Question: I am starting a project in asp.net. I want to use 3 layer architecture. now I have problem with layers. I manage these layers like this:

but I have seen somewhere that uses App_Code and some other formats. could you please help me which one is true and standard?
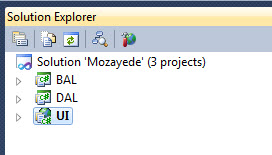
Answer: 'App_Code' is a special ASP.NET folder which is used by ASP.NET Websites. It is not used by precompiled ASP.NET applications. You can read more about the differences between the two in <URL>. So if UI is an ASP.NET Website you could use the 'App_Code' folder to put some logic although this is better suited to external libraries as you have in your current design. This allows for better unit testability of this code and reusability.